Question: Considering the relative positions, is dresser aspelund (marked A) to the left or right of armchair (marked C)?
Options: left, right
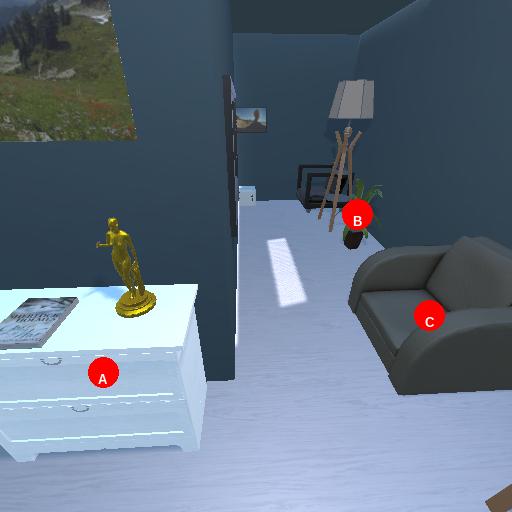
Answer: left